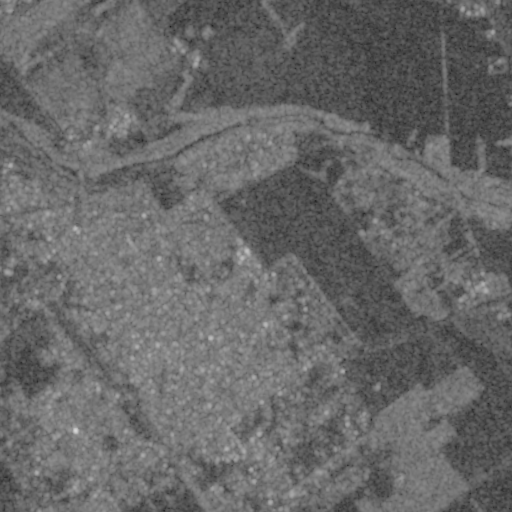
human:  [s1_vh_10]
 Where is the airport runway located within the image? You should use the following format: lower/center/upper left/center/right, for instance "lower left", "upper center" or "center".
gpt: The airport runway is located in the lower right of the image.
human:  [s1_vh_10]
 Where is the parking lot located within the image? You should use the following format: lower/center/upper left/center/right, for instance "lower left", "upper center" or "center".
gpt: The parking lot is located in the lower left of the image.
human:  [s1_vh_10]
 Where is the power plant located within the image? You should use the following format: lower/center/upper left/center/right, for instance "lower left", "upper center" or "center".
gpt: There is no power plant in the image.

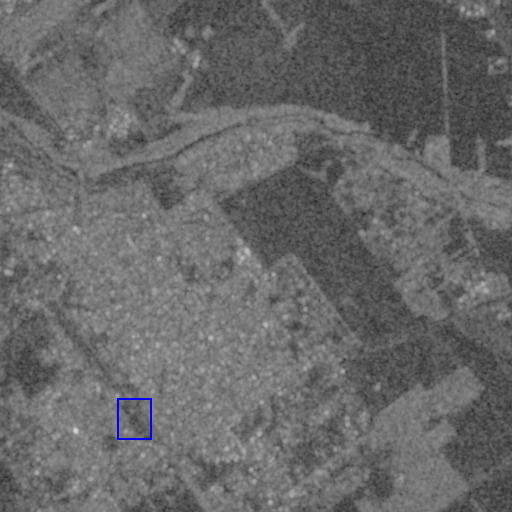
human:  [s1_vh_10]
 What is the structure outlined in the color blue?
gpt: The structure outlined in blue is a park.
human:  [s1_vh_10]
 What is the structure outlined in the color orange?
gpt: There is no orange outline.